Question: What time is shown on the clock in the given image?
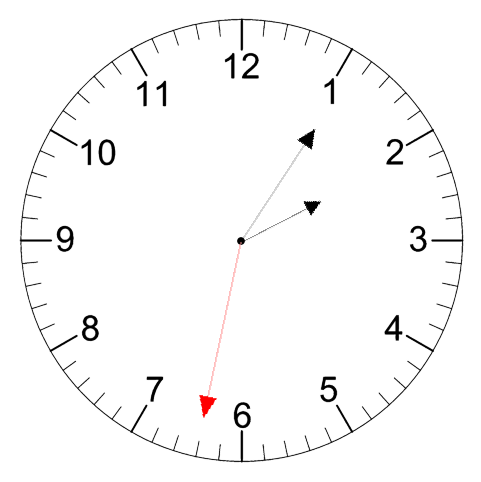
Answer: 02:05:32